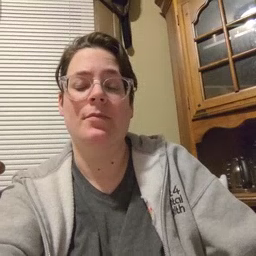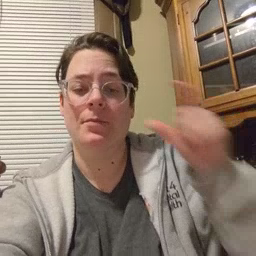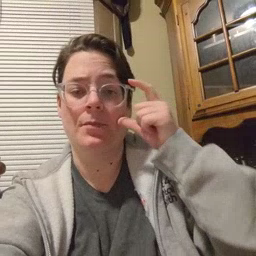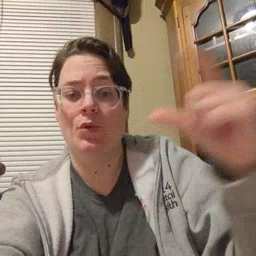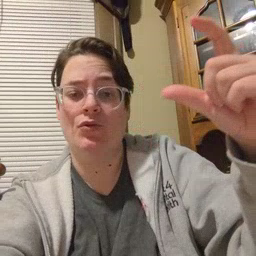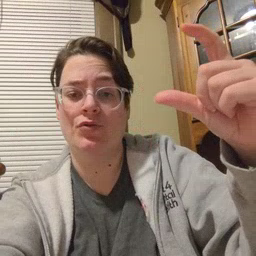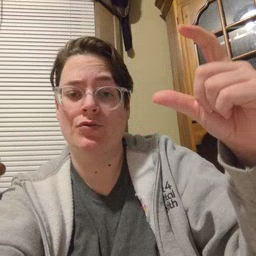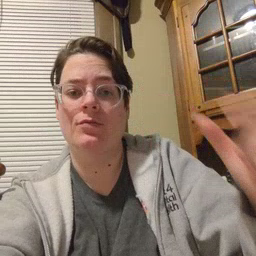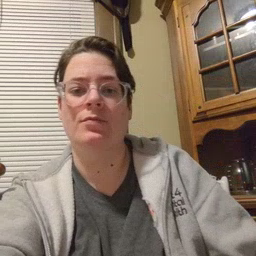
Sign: moon